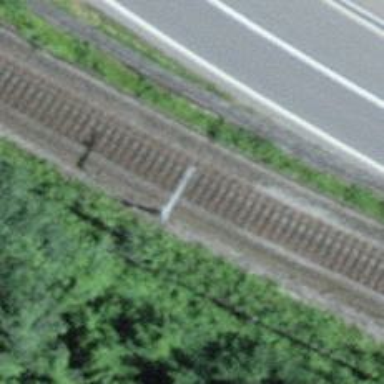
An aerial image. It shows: Railway track with contact lines for electrification.